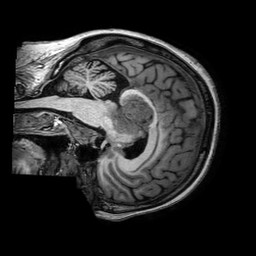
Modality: T1w
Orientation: sagittal
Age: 58
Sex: female
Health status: ill
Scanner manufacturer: philips
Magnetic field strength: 3 T
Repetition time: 0.006638 s
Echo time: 0.002987 s